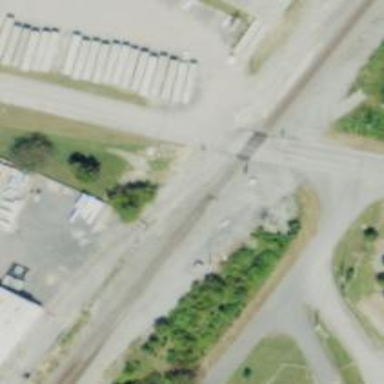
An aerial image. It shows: Railway spur service.